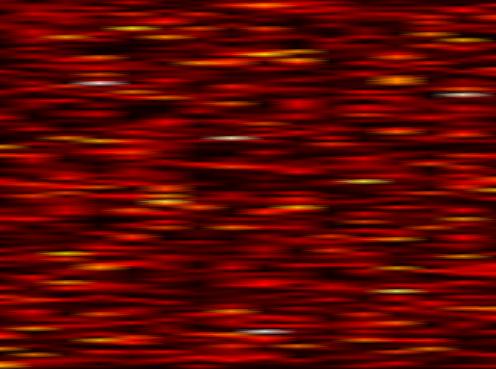
Label: FBMC